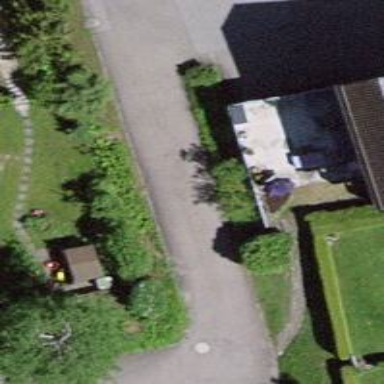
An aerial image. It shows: Residential road.